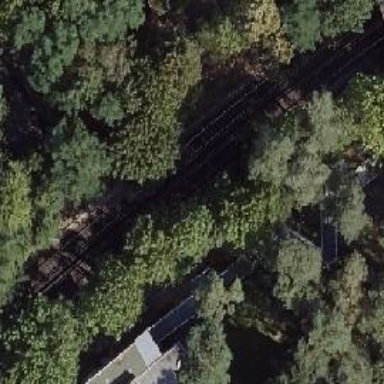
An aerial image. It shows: Rail line with overhead electrification.